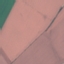
Land use / land cover class: AnnualCrop